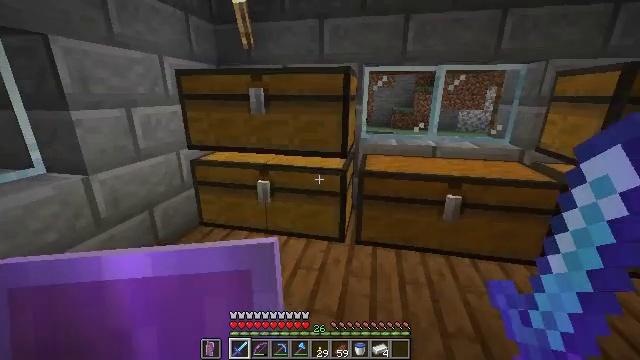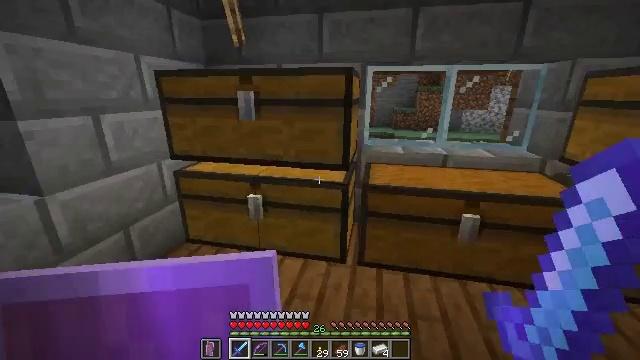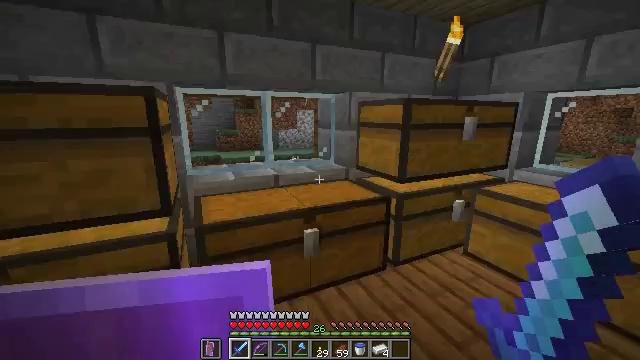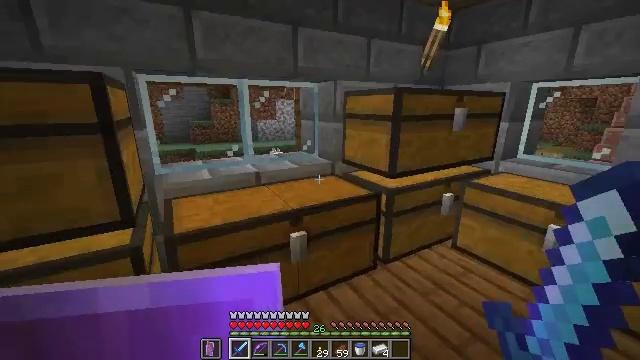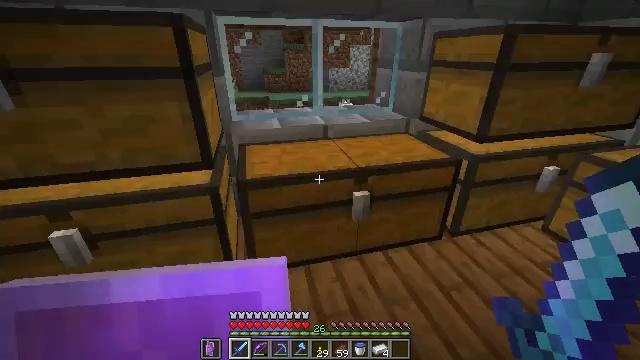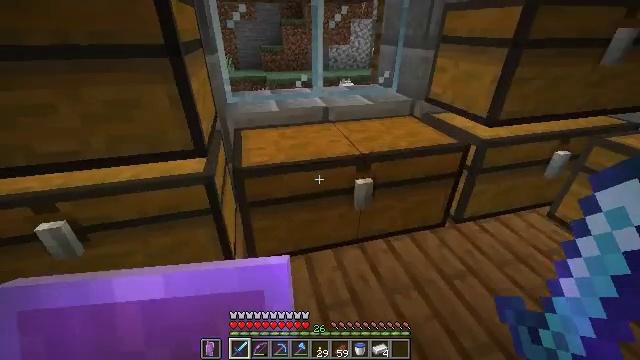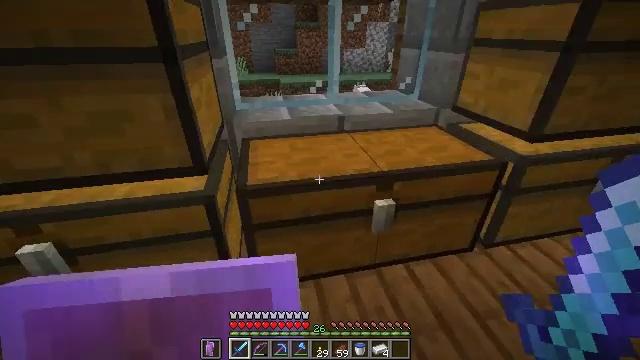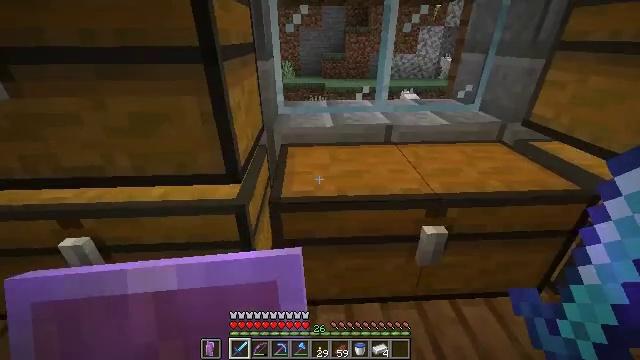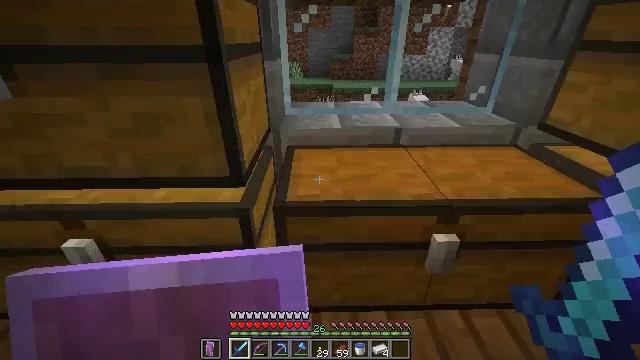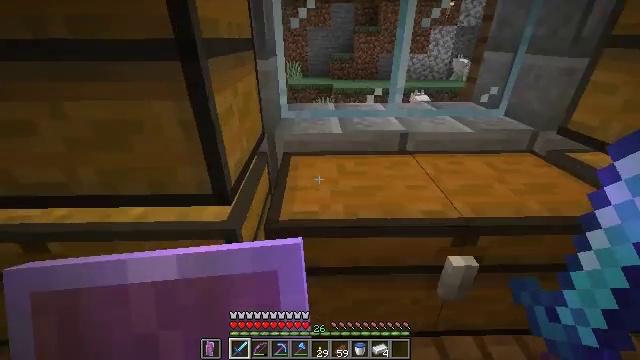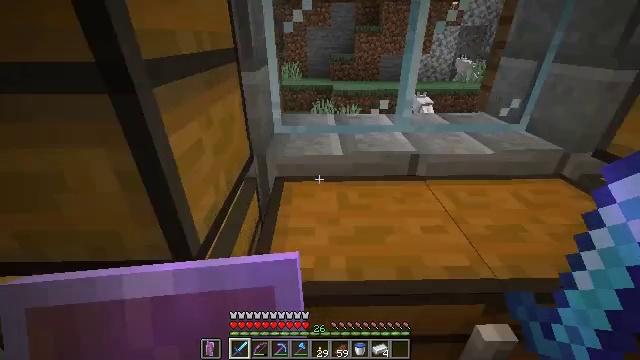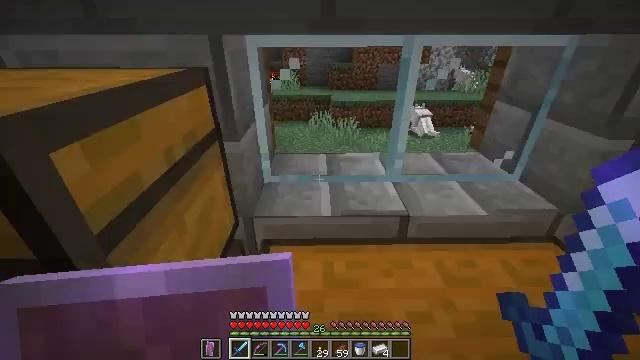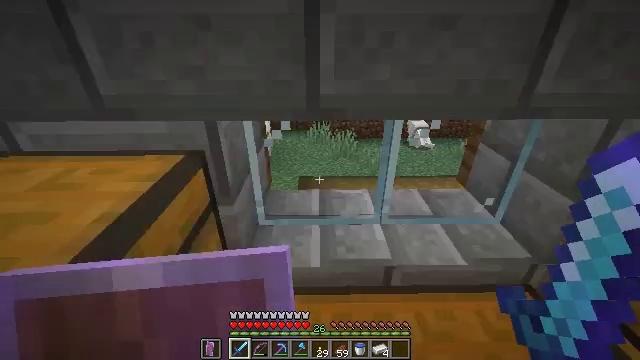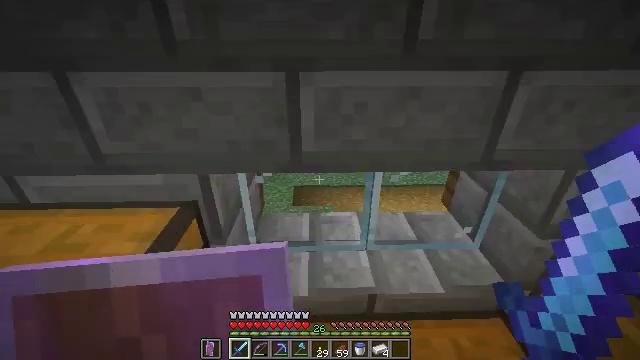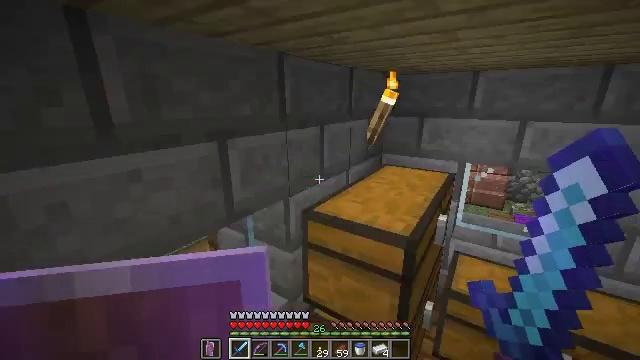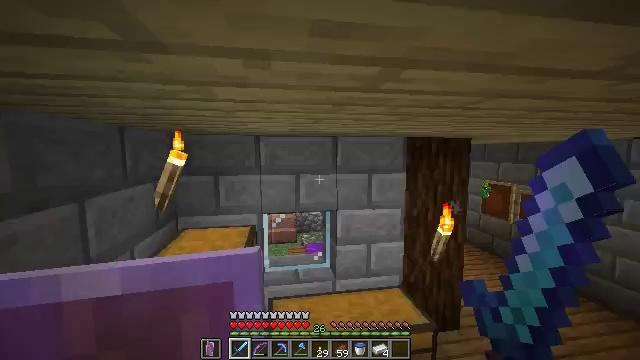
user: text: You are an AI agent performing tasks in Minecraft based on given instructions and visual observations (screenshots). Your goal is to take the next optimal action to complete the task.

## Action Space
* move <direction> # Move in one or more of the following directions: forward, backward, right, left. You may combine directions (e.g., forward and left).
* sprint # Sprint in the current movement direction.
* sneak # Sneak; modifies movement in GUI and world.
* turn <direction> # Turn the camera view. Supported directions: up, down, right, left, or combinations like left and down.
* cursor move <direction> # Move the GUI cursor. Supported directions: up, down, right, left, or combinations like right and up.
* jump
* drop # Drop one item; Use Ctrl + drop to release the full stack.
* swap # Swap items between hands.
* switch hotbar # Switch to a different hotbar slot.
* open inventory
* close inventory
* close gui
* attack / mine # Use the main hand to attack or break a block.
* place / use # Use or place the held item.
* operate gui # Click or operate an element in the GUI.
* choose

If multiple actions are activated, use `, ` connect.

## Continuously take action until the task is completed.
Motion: motion action
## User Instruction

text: Gather potatoes by left-clicking.
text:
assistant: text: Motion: move forward
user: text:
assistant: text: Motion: move forward, turn right and up
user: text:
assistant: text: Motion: move forward, turn right and down
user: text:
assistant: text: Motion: turn left and down
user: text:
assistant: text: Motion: move forward, turn down
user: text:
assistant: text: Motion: move forward, turn left
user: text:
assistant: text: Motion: move forward, turn left
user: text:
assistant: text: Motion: move forward, turn left
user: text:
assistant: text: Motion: move forward
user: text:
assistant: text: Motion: move forward
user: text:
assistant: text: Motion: move forward and move right, jump
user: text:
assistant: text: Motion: move forward and move right, jump
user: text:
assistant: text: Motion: move forward and move right, jump
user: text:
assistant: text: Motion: move forward, turn right and up
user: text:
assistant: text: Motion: turn right and up
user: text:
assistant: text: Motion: turn right and down
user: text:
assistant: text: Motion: move right, turn right
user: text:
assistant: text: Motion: move right, turn right and up
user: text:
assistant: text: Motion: move right, turn right and down
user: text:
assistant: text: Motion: move forward and move right, turn left and down
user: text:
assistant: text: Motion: move forward and move right, turn left and down
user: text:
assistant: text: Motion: move forward and move right, turn left and down
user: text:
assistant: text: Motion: move forward and move right, turn left and down
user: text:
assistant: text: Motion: move forward and move right, turn left
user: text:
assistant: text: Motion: move forward and move right, turn left and down
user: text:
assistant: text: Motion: move right, turn left and down
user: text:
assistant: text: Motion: move back and move right, turn left
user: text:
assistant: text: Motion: move back and move right, turn left and up
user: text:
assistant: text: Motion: move back and move right, turn left and up
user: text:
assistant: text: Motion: move back